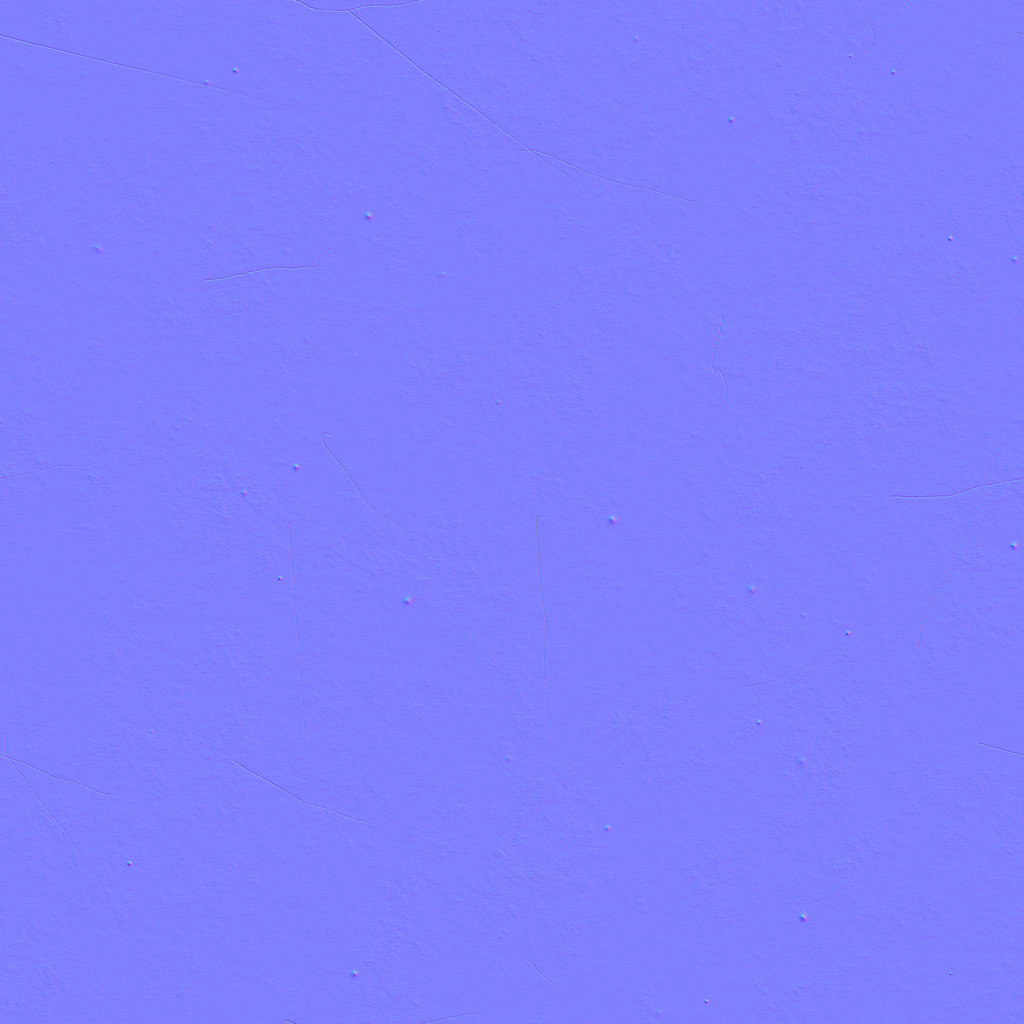
Texture map type: NormalGL